Aerial crown-view tile of a tropical tree (Barro Colorado Island, Panama), acquired 20241112:
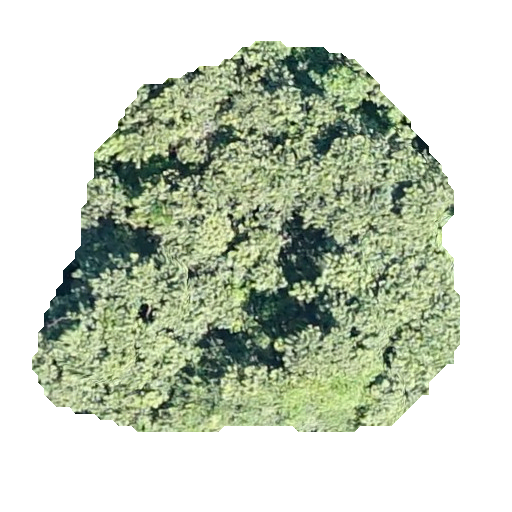
Species: Luehea seemannii
GBIF accepted scientific name: Luehea seemannii
Crown area: 198.705 m²